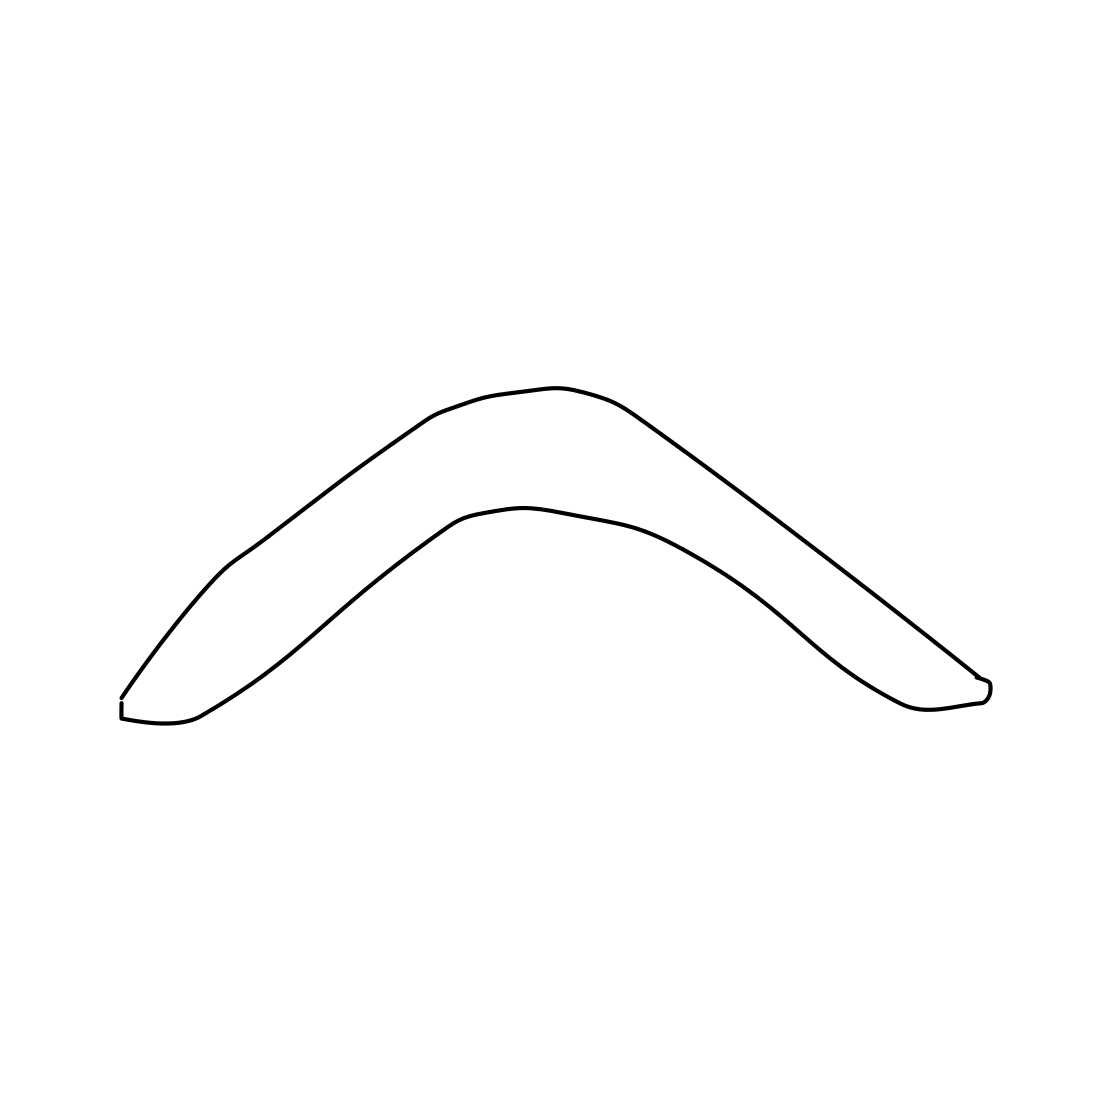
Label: boomerang